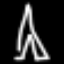
Label: The Eiffel Tower